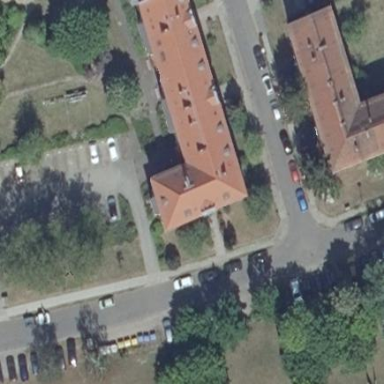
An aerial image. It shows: Apartments building with gabled roof made of roof tiles. The roof orientation is along the building.